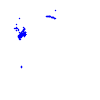
Particle: kaon